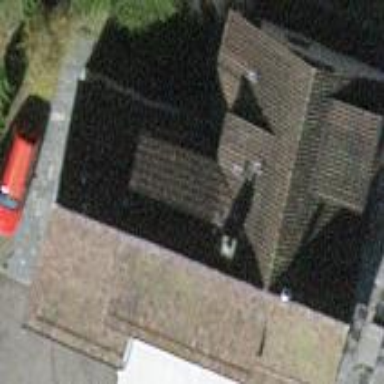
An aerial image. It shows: Building with tile roof.